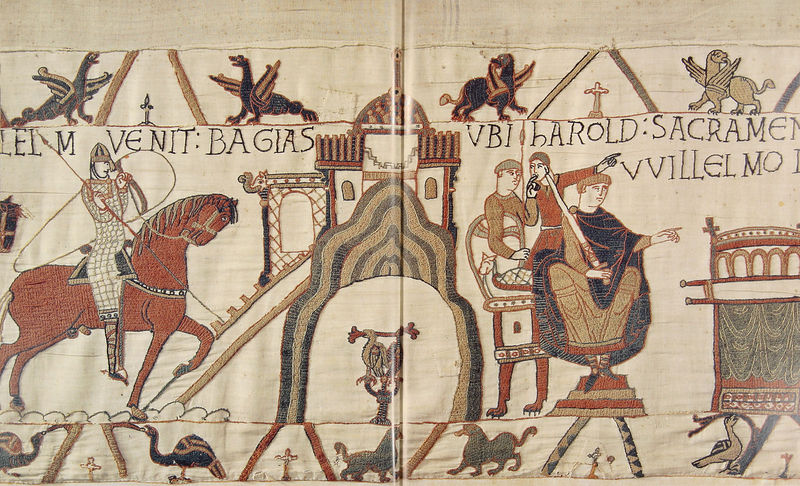
Titel: Teppich von Bayeux
Institution: Bayeux, Städtisches Museum
Schlagwörter: blau, vogel, menschen, braun, fenster, männer, gebäude, rot, tiere, beige, teppich, alt, vögel, bestickt, stickerei, stoff, pferd, reiter, schrift, könig, soldaten, thron, faden, edel, tor, burg, kreuz, schwert, text, helm, pfau, tron, ritter, schloß, mittelalter, fabelwesen, greif, löwe, gewebe, geflügelt, drachen, drache, hengst, zepter, wilhelm, latein, ibis, sänfte, eroberer, turnier, normandie, bayeux, bandbehang